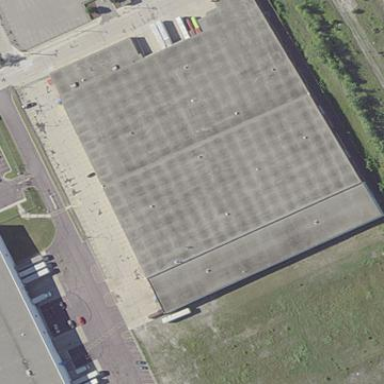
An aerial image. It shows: Industrial building.